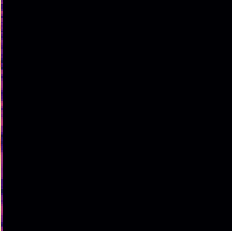
Sound class: Helicopter